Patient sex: F
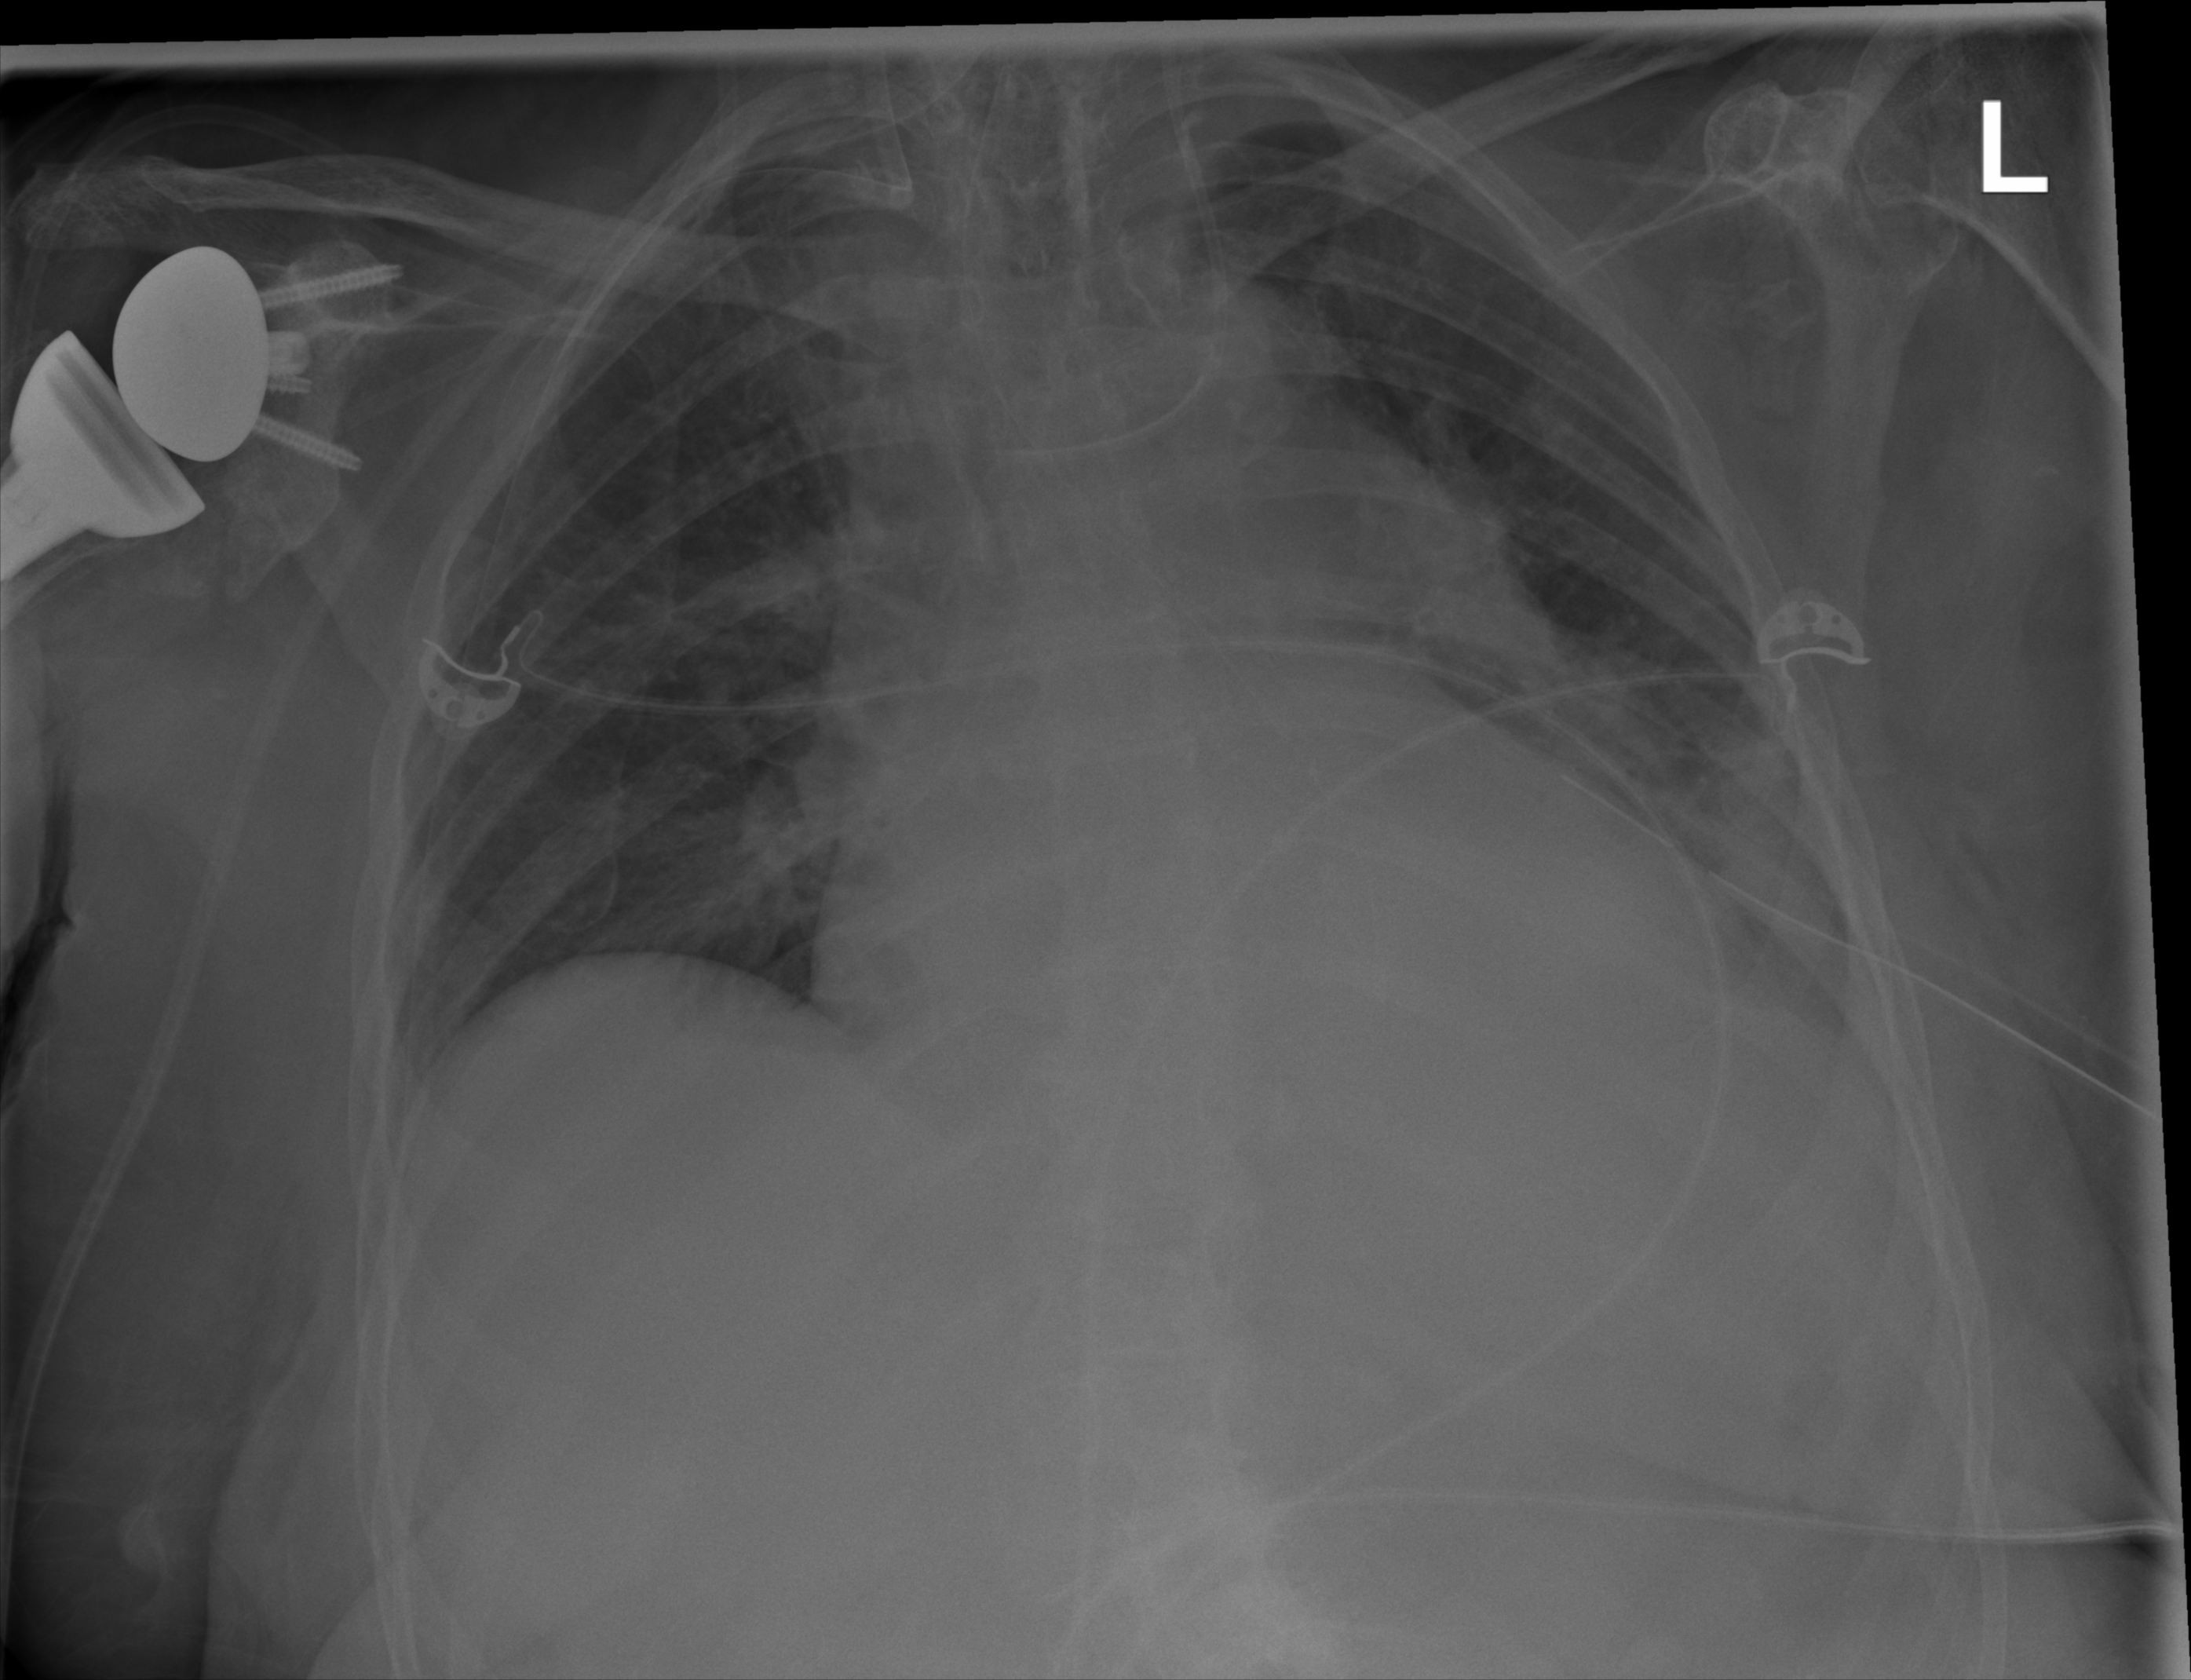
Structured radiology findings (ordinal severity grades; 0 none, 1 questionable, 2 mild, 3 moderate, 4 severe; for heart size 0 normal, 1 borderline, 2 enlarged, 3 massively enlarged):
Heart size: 2
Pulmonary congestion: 0
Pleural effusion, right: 0
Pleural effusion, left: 2
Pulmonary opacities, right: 0
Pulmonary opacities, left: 0
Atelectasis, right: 0
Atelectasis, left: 2